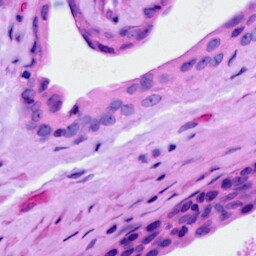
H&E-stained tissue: Ovarian